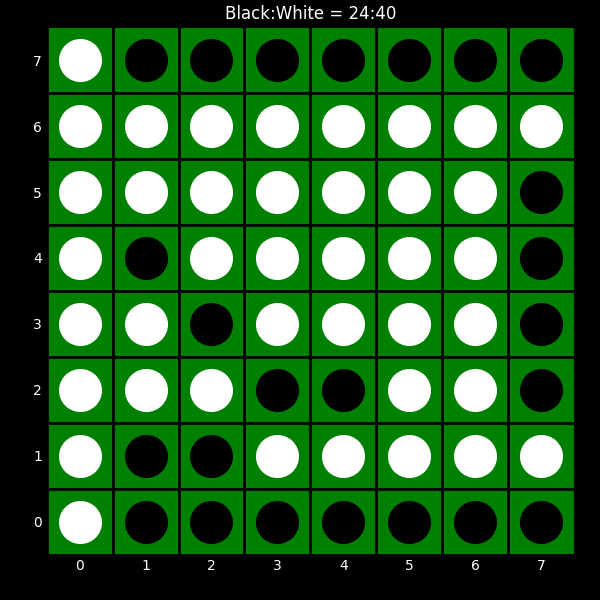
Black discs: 24
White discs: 40